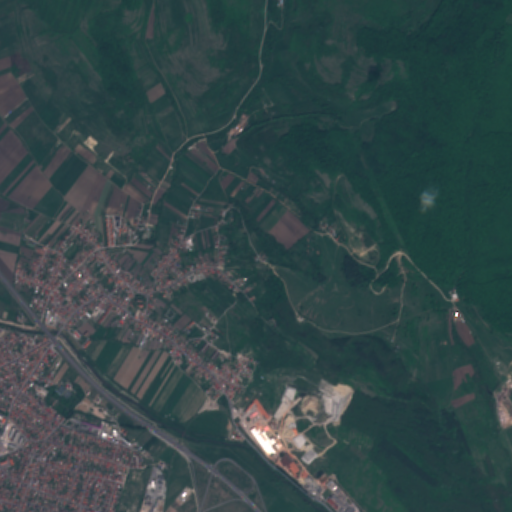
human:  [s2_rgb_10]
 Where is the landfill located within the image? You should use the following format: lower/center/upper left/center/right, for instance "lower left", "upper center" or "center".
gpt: The landfill is located in the lower right of the image.
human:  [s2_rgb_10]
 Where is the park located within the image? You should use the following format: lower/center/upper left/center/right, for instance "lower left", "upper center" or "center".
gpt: The park is located in the center left of the image.
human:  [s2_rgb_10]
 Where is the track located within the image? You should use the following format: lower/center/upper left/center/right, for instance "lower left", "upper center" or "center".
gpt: There is no track in the image.